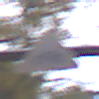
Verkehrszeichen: RadverkehrRechts
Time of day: MorningAfternoon
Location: Outdoor (Nature)
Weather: Overcast
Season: Autumn
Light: Natural